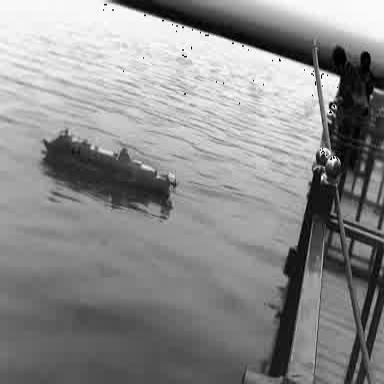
There is a container_ship in the infrared image.